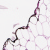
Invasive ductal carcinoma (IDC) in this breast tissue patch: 0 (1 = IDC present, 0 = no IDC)